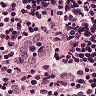
Metastatic tissue present: no